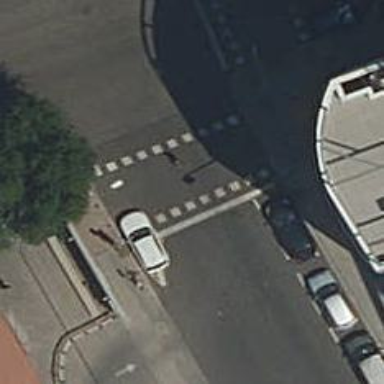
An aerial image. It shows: Zebra crossing controlled by traffic signals.